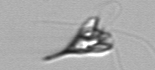
Label: Pyramimonas_longicauda